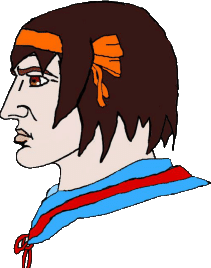
Label: 4_Yes_Chad